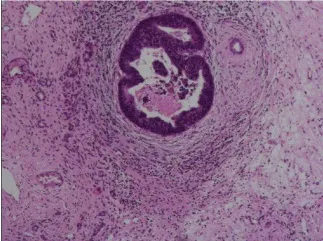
Gross and microscopic pathology of resected specimens. Microscope pathology of hematoxylin-eosin staining.
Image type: pathology (h&e)